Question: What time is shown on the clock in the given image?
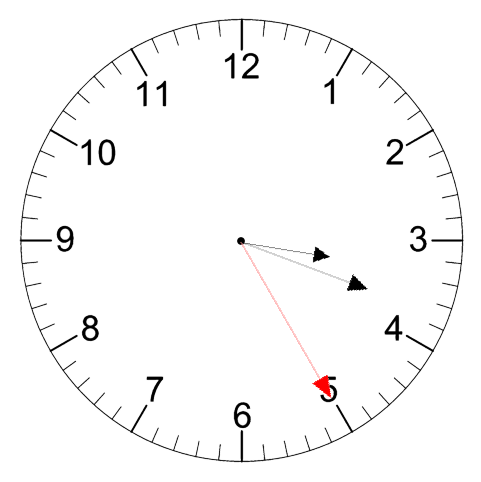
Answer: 03:18:25